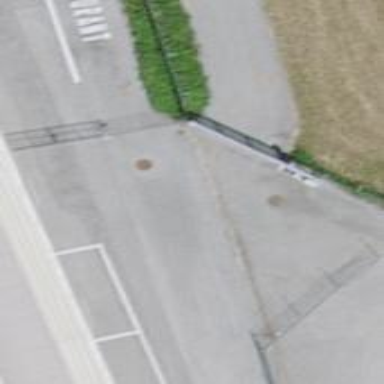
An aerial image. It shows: Gate.